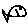
Label: fish